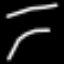
Label: line